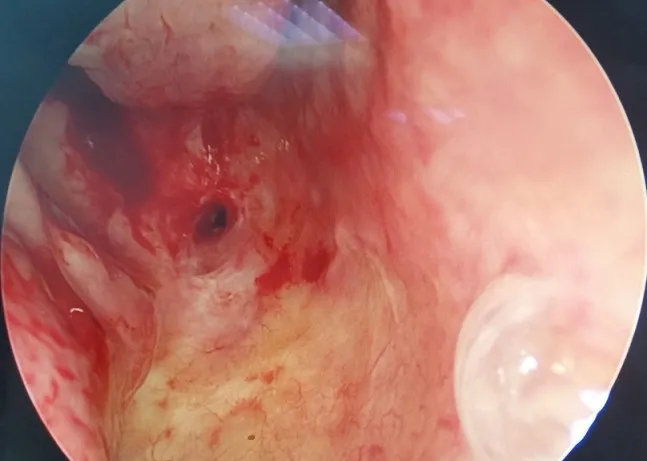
Endoscopic examination showing an obstructive stenosis of the choanae.
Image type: endoscopy (airway_endoscopy)